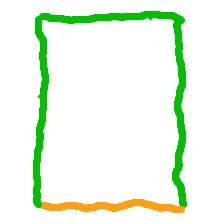
Shape: rectangle